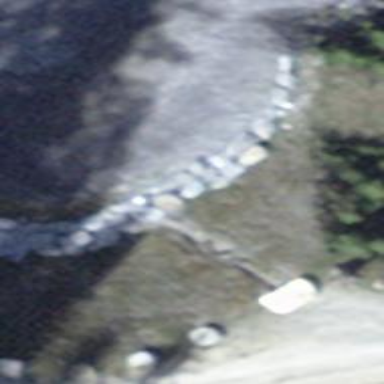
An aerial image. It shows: Wall made of dry stone.